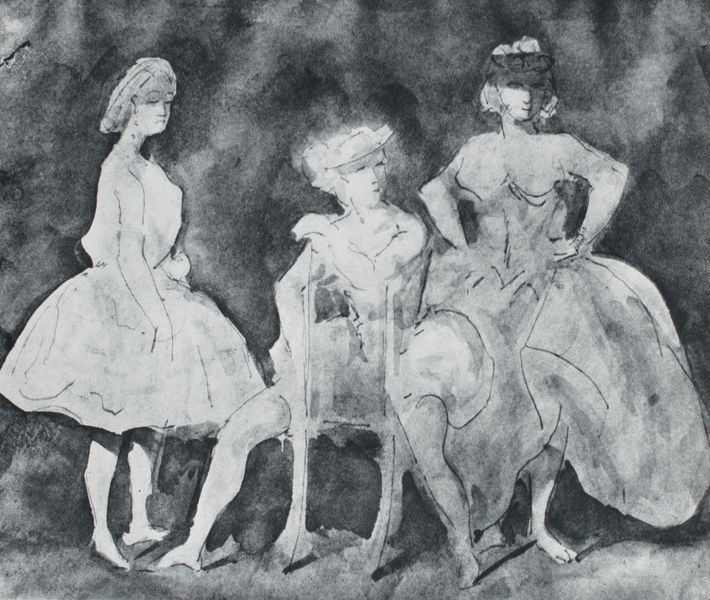
Titel: Trois danseuses au repos, Drei Tänzerinnen
Künstler: Constantin Guys
Standort: Paris
Institution: Musée de Petit Palais
Schlagwörter: fuß, gemälde, gruppe, schatten, weiß, aquarell, frauen, menschen, mädchen, sitzen, ausschnitt, brust, busen, damen, degas, dirnen, frau, frisuren, grau, hut, hüte, kleid, kleider, licht, mund, nase, paris, schwarz, skizze, stuhl, zeichnung, blick, ball, rock, tanz, arm, arme, augen, gesicht, stehen, haare, pose, sitzend, drei, tanzen, tänzerin, tänzerinnen, dekollete, locken, beine, kopfbedeckung, taille, bein, füße, umrisse, lehne, balett, ballerina, ballett, haltung, mieder, röcke, studie, tutu, stuhllehne, knie, kokett, abstrahiert, gesich, posen, barfuss, tusche, schwarzweiss, posieren, entwurf, verschwommen, turban, tänzer, breitbeinig, freizügig, lavierend, frivol, cancan, tänzerinen, tanzerin, kess, sitzend#, anbiedernd